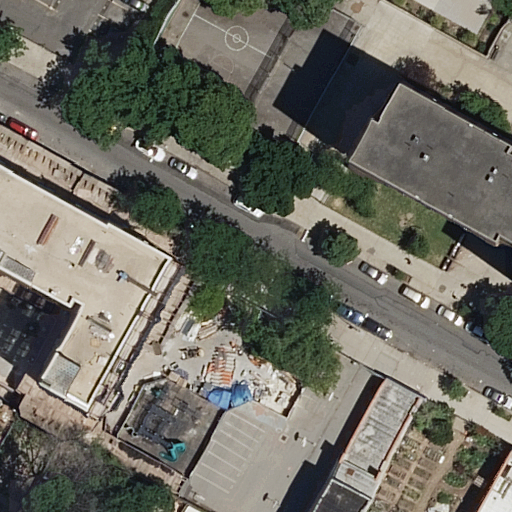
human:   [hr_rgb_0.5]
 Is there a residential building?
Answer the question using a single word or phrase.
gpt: yes

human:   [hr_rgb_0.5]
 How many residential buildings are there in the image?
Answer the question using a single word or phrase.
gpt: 6

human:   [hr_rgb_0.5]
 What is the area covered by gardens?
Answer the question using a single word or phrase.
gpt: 438m2

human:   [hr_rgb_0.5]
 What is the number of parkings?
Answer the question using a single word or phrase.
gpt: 1

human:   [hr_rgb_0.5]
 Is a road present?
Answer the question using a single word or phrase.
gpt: yes

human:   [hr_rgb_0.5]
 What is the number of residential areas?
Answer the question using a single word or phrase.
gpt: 1

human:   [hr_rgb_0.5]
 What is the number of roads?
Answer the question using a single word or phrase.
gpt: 2

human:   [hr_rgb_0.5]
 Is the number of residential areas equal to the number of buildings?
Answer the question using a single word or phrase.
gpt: no

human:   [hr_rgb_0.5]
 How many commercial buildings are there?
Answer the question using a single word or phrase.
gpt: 0

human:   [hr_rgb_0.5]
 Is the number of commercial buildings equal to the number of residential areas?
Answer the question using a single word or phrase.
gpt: no

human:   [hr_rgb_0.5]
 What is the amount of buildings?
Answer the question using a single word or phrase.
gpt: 6

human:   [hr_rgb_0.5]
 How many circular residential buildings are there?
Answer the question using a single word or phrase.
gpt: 0

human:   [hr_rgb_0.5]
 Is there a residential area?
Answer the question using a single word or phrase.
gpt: yes

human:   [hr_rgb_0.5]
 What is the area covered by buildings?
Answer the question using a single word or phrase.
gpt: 3139m2

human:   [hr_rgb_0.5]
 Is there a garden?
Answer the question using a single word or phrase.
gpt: yes

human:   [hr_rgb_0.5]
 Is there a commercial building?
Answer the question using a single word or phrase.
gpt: no

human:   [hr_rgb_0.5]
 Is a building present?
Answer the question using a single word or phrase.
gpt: yes

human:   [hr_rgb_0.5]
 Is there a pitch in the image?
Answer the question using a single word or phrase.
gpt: yes

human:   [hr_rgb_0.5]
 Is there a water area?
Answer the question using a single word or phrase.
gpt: no

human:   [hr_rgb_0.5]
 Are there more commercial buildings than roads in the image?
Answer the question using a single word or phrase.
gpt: no

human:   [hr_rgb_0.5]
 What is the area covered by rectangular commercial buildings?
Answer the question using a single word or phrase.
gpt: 0m2

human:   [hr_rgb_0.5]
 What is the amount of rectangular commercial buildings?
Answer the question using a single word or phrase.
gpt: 0

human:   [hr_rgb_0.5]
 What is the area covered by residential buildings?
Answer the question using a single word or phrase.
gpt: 3139m2

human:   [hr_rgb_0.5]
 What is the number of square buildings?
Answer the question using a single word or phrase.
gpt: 0

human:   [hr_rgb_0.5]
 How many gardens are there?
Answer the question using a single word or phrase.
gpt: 1

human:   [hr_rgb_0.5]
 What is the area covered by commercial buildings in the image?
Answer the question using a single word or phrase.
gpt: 0m2

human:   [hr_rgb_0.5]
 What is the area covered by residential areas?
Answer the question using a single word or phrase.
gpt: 7523m2

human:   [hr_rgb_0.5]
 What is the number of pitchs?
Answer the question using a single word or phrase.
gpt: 1

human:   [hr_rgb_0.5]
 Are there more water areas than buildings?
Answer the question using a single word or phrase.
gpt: no

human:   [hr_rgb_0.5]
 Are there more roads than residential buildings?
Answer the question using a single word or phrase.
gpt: no

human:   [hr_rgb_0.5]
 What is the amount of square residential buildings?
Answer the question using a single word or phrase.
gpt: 0

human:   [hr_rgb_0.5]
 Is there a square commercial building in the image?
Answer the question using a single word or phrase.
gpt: no

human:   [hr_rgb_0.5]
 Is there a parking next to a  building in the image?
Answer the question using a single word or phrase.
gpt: yes

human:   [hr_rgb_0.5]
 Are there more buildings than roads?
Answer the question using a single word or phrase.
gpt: yes

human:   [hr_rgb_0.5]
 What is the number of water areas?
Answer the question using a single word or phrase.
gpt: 0

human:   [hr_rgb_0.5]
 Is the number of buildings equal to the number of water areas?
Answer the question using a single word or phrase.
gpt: no

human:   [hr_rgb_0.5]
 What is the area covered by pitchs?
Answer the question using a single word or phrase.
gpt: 364m2

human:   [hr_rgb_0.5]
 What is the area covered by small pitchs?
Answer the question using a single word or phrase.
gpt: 0m2

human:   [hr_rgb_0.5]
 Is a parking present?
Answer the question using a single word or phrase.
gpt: yes

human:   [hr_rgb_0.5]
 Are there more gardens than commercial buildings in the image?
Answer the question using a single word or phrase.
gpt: yes

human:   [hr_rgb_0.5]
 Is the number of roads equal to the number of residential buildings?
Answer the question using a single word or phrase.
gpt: no

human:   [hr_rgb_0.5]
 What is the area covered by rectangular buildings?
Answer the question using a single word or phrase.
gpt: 607m2

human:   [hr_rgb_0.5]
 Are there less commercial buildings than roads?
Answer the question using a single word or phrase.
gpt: yes

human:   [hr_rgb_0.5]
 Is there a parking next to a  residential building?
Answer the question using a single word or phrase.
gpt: yes

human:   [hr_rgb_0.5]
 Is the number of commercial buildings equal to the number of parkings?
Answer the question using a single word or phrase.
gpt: no

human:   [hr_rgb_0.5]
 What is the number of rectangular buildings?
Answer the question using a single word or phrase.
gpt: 4

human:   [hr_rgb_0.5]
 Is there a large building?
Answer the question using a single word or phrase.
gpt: yes

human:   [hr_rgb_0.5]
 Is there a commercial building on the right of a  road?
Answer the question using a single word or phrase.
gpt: no

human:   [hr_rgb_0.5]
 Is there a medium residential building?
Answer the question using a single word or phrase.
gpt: yes

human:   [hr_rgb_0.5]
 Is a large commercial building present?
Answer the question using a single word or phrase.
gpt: no

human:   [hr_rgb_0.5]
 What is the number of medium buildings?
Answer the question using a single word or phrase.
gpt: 3

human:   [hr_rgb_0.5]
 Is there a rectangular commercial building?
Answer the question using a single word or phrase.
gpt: no

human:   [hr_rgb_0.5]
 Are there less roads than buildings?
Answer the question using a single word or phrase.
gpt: yes

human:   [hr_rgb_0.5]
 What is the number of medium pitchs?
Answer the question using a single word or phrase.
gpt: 1

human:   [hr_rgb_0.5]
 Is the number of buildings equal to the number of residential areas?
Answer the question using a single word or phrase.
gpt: no

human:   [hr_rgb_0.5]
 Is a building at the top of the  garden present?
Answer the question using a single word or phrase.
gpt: yes

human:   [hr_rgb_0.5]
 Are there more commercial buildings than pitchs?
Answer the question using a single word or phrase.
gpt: no

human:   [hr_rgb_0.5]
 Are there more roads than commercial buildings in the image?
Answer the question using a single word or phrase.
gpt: yes

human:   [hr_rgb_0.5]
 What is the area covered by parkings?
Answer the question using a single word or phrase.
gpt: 423m2

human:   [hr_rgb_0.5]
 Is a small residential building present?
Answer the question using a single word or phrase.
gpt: yes

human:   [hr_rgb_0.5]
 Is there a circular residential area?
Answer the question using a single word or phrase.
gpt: no

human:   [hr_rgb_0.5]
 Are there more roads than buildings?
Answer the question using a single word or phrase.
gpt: no

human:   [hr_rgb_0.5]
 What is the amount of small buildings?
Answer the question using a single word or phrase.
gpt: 1

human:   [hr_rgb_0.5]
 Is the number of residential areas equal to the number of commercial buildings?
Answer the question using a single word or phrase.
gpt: no